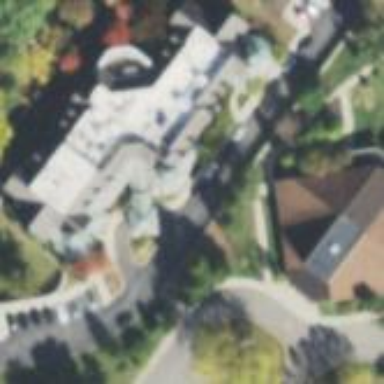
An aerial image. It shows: Nursing home building.